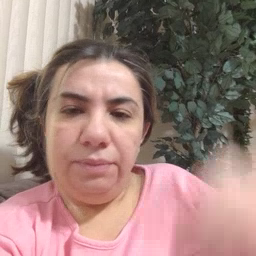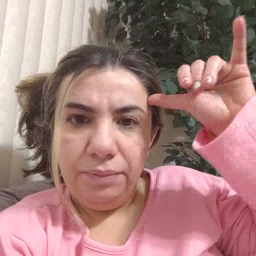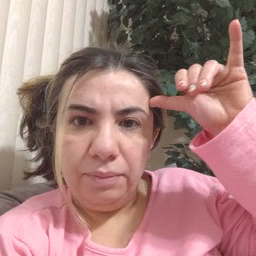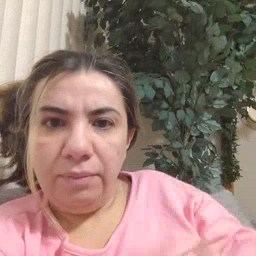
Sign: cow